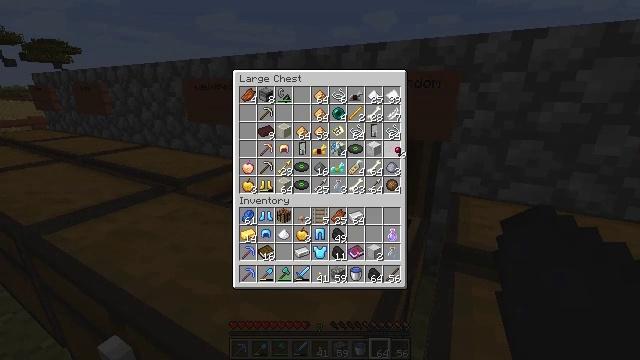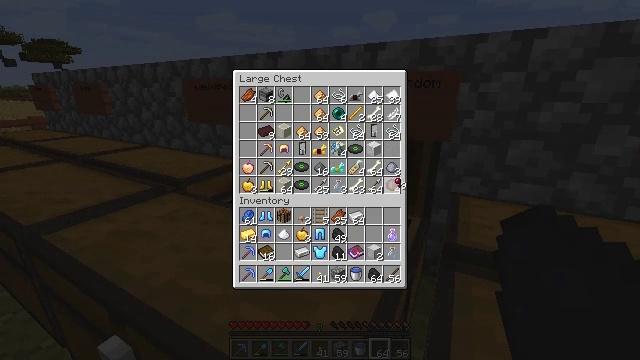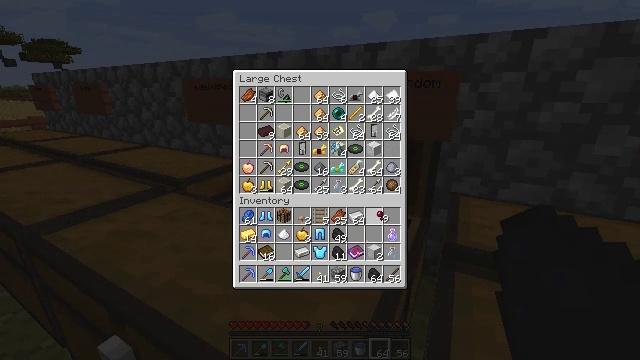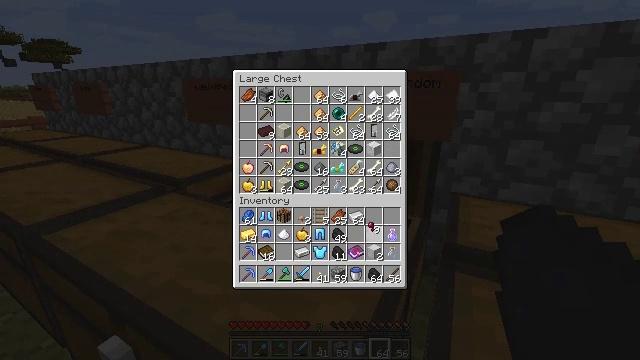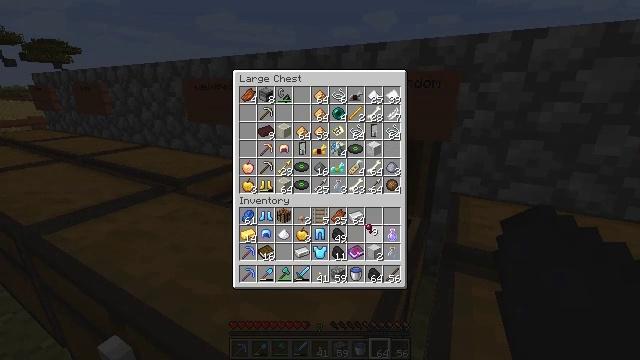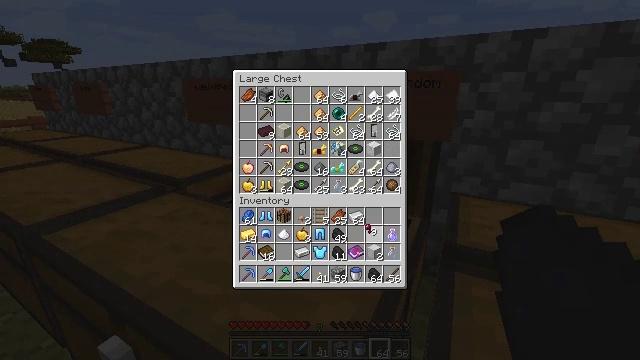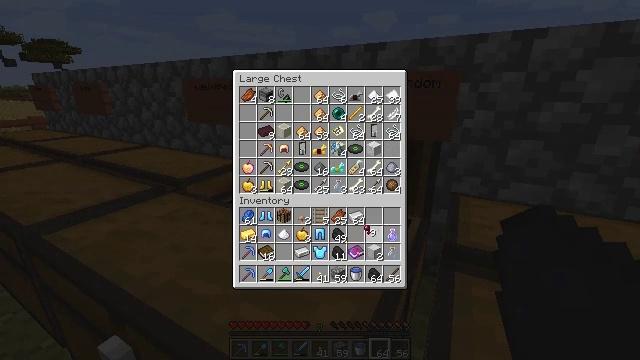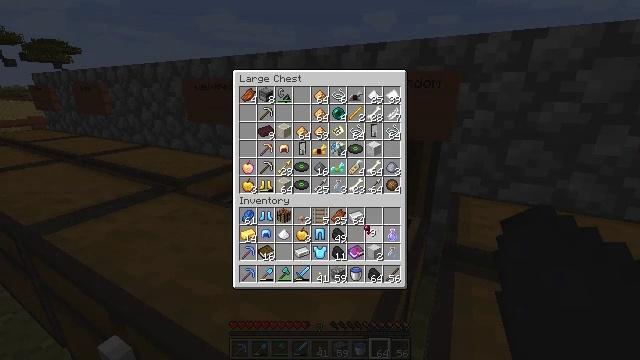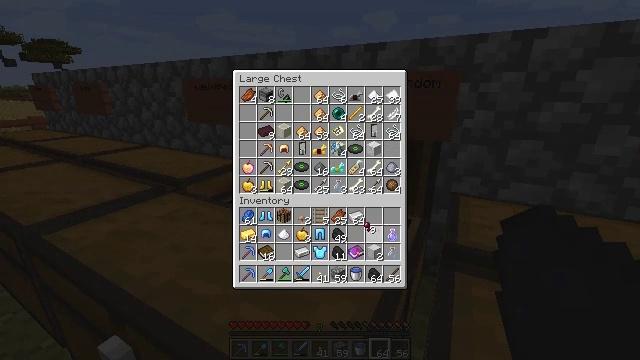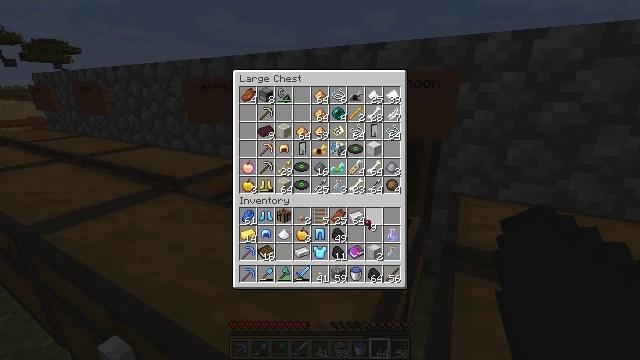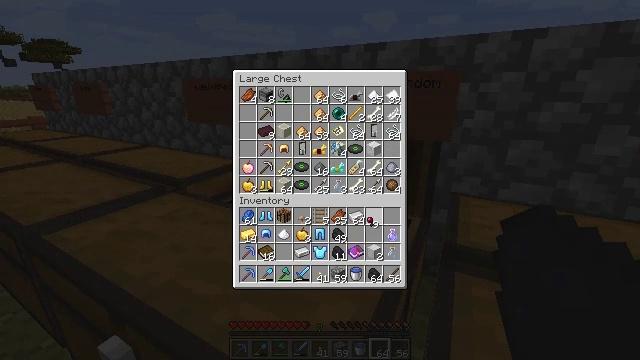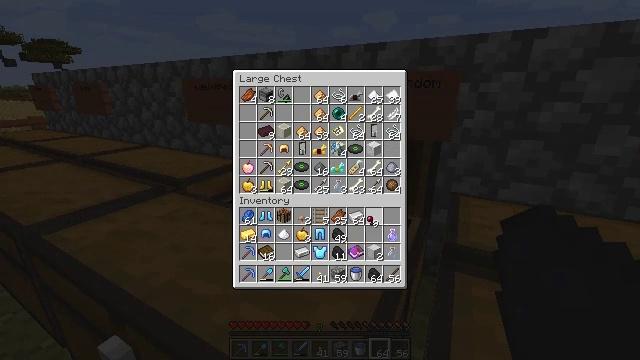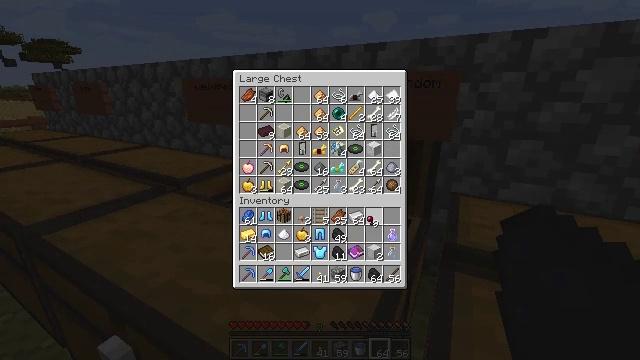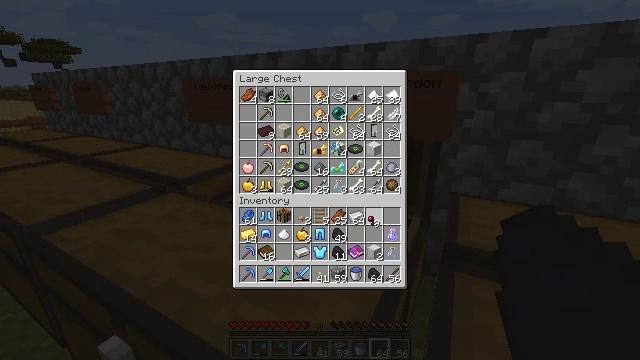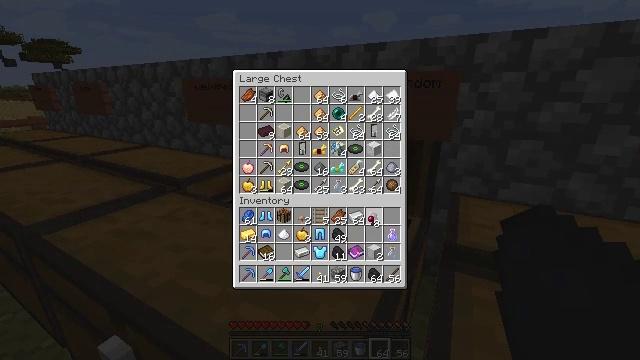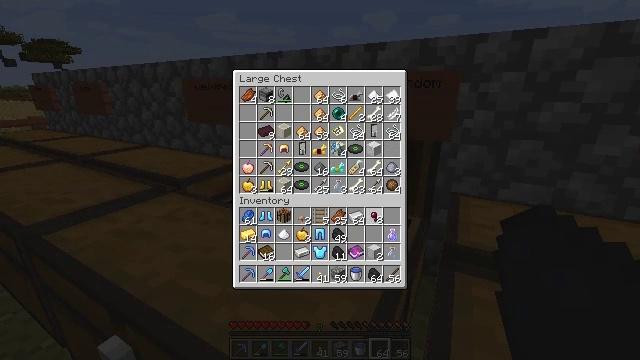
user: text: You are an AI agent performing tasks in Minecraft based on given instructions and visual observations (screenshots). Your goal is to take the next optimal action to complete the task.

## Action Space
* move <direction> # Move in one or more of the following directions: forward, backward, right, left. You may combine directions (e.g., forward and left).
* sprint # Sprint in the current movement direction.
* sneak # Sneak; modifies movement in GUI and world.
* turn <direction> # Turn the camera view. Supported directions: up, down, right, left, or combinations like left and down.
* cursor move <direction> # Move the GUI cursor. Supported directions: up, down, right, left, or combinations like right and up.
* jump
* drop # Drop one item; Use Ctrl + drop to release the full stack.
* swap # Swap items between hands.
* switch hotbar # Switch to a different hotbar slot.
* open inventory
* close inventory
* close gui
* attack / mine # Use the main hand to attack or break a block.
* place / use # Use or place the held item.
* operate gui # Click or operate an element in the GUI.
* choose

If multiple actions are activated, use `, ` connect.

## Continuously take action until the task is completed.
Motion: motion action
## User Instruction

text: Take spider eye, mushroom, and sugar to craft a fermented spider eye.
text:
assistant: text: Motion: cursor move down
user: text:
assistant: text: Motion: cursor move left and down
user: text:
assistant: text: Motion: cursor move left and down
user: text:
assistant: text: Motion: no_op
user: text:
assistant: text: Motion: no_op
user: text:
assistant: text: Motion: no_op
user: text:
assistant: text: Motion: no_op
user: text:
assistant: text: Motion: no_op
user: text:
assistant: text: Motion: no_op
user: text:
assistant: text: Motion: no_op
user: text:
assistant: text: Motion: no_op
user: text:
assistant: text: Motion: choose
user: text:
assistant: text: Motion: choose
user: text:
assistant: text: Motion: no_op
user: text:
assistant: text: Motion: no_op
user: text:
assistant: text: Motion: cursor move right and up
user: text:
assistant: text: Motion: cursor move up
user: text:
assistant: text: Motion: cursor move up
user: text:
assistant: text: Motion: cursor move up
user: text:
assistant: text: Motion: cursor move up
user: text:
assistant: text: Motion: no_op
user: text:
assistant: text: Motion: no_op
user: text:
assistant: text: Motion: no_op
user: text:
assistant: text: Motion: no_op
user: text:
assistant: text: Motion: no_op
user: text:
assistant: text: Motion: no_op
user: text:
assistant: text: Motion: no_op
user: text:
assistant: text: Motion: operate gui
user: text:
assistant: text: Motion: operate gui
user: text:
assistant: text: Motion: operate gui